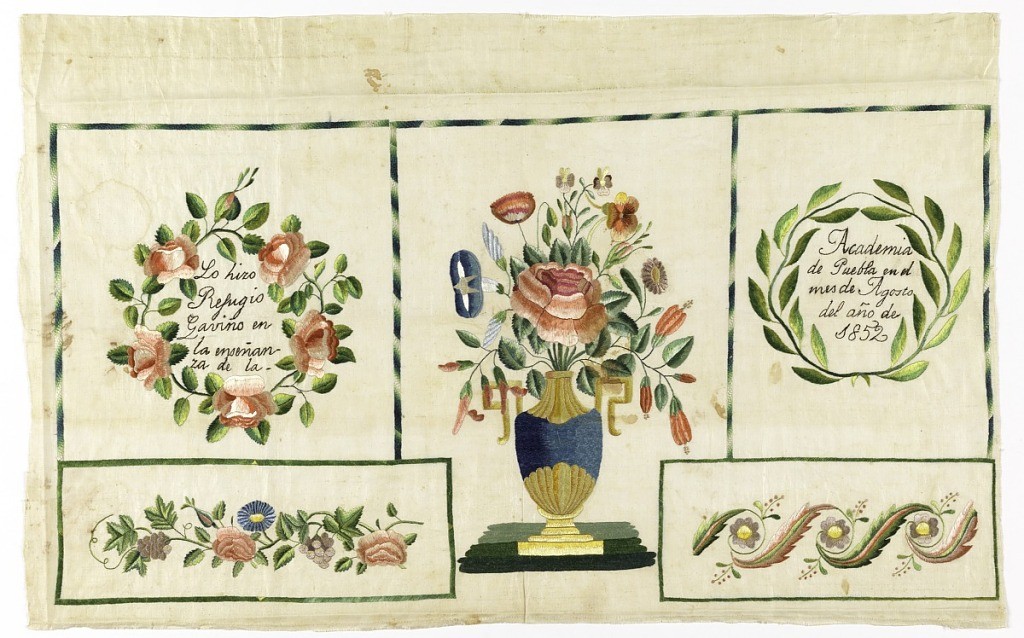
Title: Sampler
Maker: Refugio Gavino
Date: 1852
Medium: silk embroidery on linen foundation Technique: embroidered in satin and stem stitches on plain weave foundation
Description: The sampler is divided into 5 panels by striped borders. The largest, in the center, contains a vase of flowers. On each side is a  wreath containing the inscription "Lo izo Refugio Gavino en la enseñanza de la Academia de Puebla en el mes de Agosto del año de 1852. The two bottom panels each contain a floral border design.